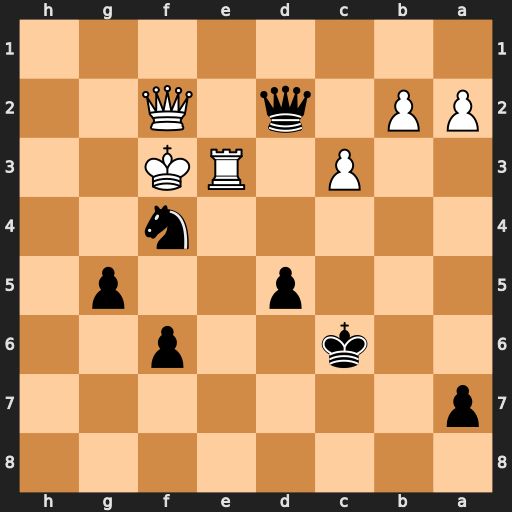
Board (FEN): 8/p7/2k2p2/3p2p1/5n2/2P1RK2/PP1q1Q2/8
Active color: b
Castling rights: -
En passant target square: -
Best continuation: Qd1+ Kg3 Qh1